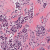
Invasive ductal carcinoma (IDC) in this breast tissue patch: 1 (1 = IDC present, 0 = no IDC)